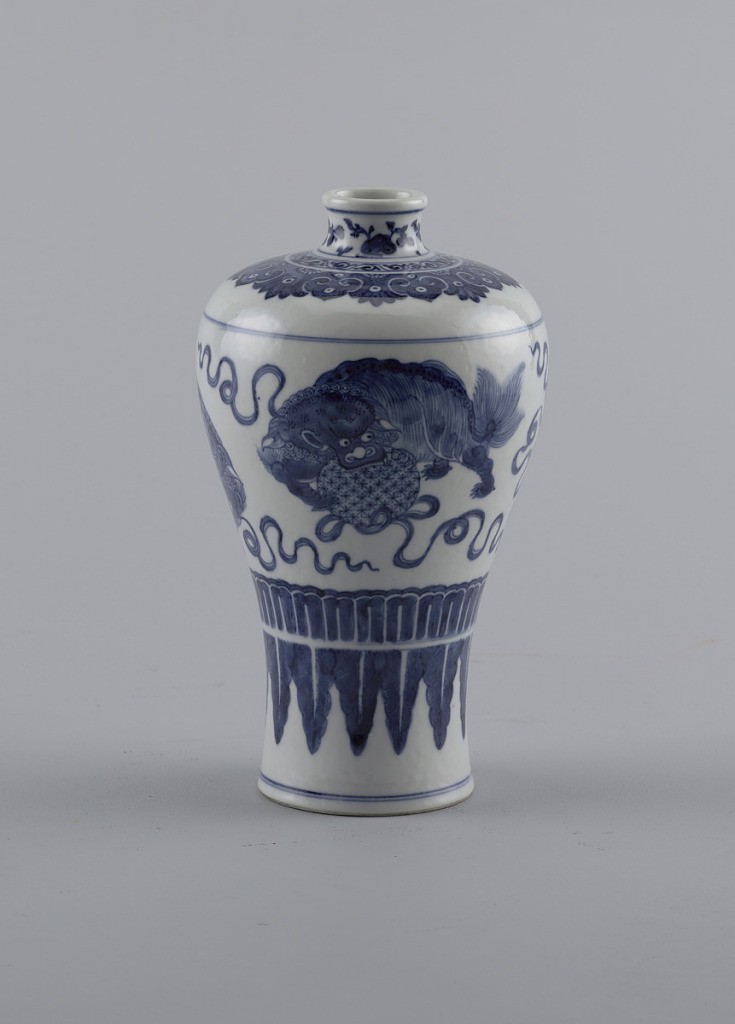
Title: Vase
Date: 1736–95
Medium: porcelain
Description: High shouldered, inverted pear shape, with short neck. Principal decoration: three lions playing with balls. Ornamental border above, band of sacred palm leaves below. Ch'ien Lung seal character in blue on base.???